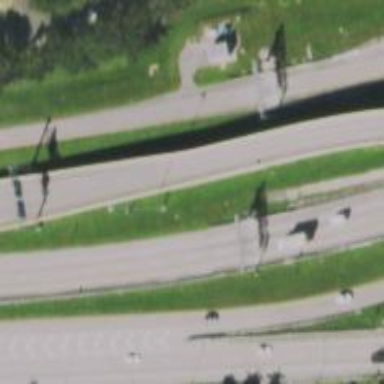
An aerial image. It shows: Toll gantry on the road.